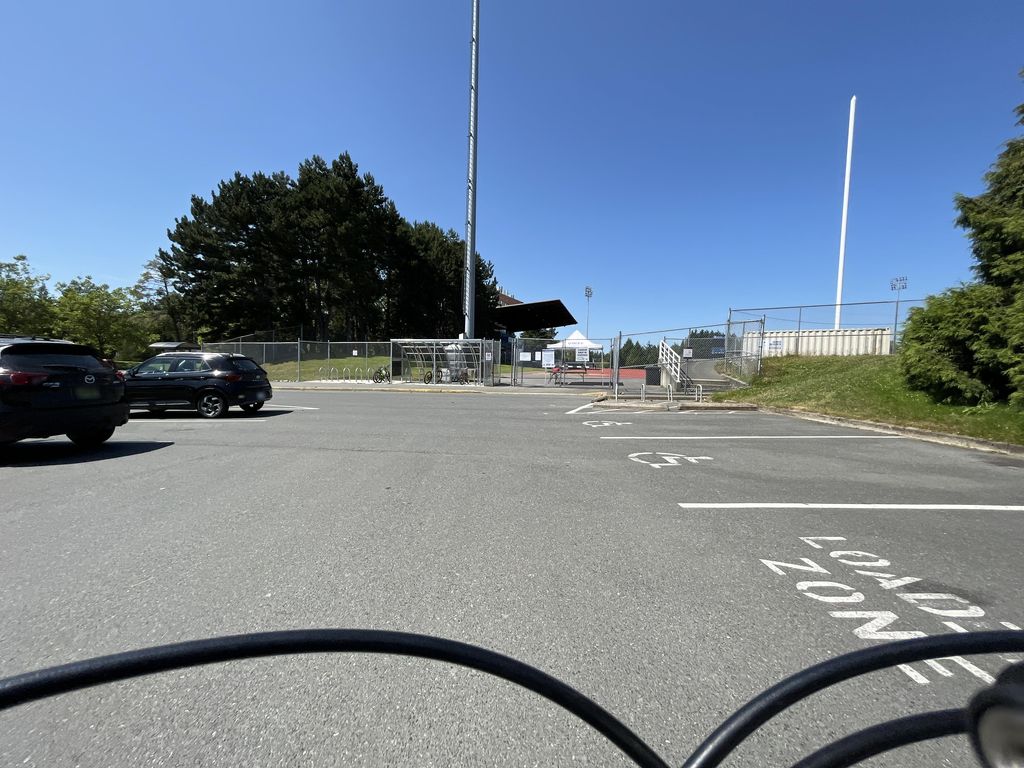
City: victoria